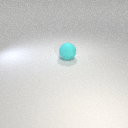
large cyan rubber sphere